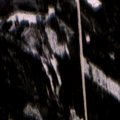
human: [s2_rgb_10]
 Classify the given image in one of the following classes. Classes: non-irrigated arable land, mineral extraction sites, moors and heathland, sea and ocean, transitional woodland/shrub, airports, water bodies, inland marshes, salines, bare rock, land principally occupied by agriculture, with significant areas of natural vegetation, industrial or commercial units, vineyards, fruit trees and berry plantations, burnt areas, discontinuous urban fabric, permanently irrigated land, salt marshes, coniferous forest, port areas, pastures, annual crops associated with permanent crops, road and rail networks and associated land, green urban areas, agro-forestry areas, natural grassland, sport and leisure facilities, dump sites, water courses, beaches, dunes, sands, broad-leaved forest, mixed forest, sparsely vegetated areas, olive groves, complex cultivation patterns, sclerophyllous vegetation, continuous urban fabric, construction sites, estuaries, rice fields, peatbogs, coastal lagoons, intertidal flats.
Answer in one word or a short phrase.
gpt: broad-leaved forest, coniferous forest, transitional woodland/shrub